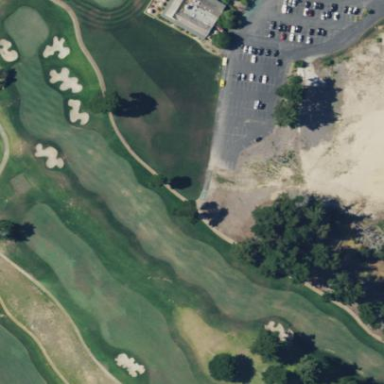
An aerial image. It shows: Golf fairway in the image.